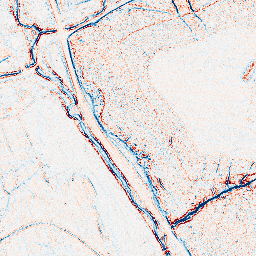
Category: edge_preserving
Decomposition family: bilateral
Decomposition parameters: d: 5
sigma_color: 75
sigma_space: 75
Upsampling method: quartic
Upsampling parameters: scale: 8
Upsampling scale: 8